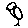
Label: bird